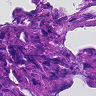
Metastatic tissue present: yes